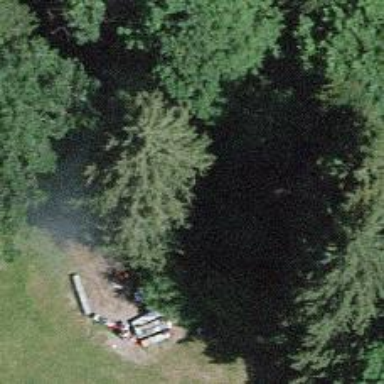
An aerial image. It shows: BBQ amenity.